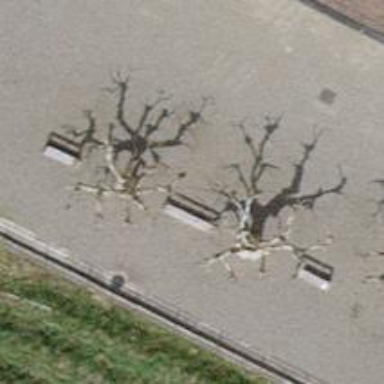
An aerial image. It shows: Bench.